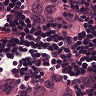
Metastatic tissue present: yes